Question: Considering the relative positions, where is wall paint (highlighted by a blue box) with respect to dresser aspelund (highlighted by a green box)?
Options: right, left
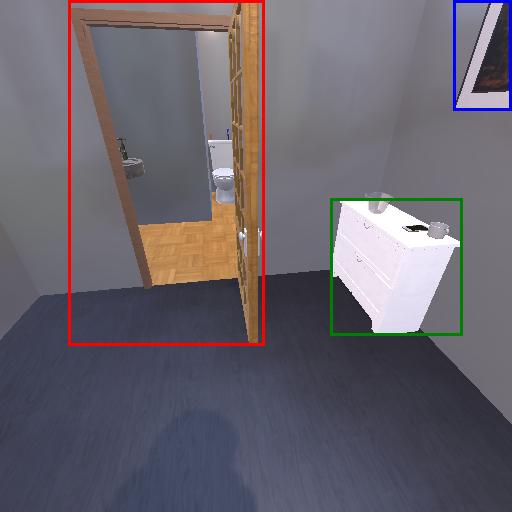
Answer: right